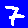
Digit: 7